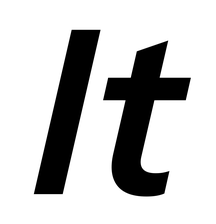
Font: InstrumentSans-Italic_SemiBold_Italic